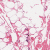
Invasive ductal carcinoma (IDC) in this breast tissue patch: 0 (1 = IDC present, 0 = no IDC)